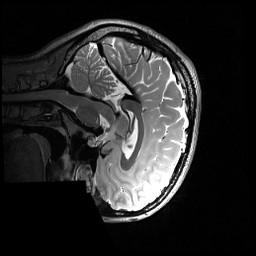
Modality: T2w
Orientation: sagittal
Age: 23
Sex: female
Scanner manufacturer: siemens
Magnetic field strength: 3 T
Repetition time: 3.2 s
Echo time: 0.565 s